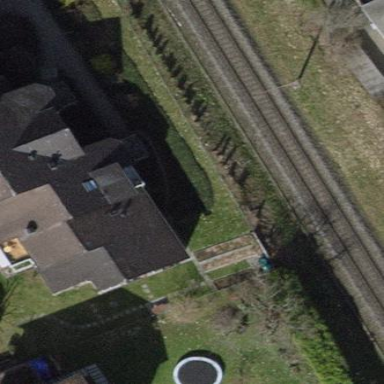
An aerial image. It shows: Terrace building.